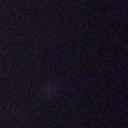
Screen state: off